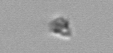
Label: detritus